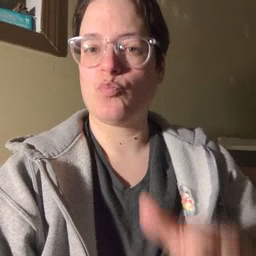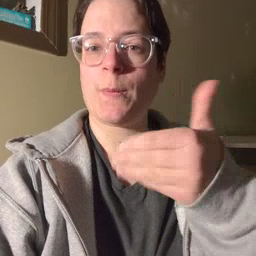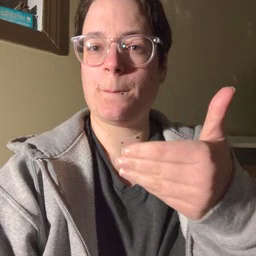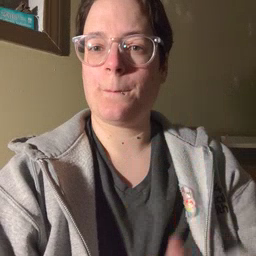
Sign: room